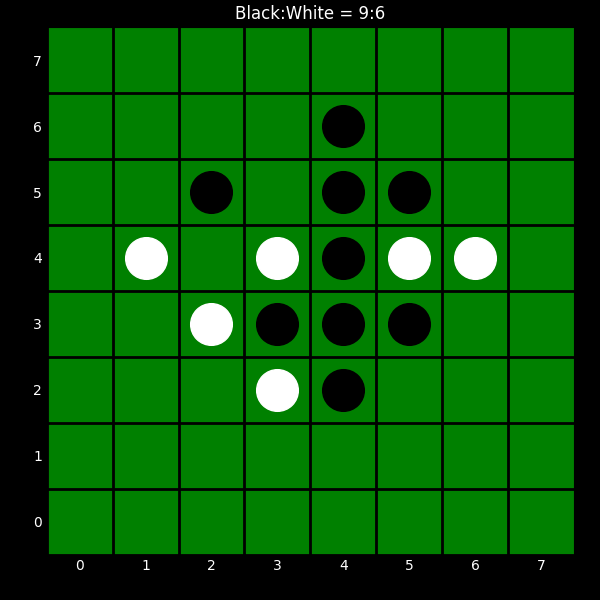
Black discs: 9
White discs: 6